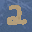
Label: 2